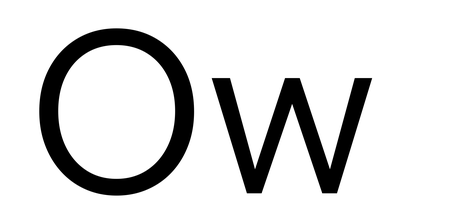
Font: InstrumentSans_Regular